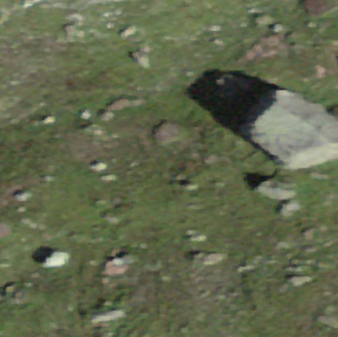
Label: bouldering_area